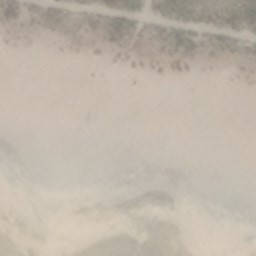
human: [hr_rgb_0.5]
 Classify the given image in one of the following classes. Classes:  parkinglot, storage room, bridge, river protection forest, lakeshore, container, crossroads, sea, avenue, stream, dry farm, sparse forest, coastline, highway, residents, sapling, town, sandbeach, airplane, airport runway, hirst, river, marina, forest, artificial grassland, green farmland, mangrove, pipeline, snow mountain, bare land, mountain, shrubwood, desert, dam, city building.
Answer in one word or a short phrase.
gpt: sandbeach